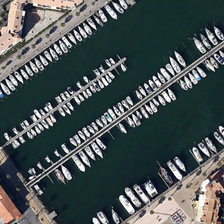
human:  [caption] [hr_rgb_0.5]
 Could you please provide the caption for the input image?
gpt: a large number of white ships parked on the pier .

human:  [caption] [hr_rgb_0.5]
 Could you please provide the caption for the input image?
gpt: there is a row of yellow roofed houses beside the pier .

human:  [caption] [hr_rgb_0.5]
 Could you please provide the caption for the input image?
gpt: a large number of white ships parked on the pier .

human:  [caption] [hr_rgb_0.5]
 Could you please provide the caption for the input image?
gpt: there is a row of yellow roofed houses beside the pier .

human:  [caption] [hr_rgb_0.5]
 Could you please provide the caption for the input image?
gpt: a large number of white ships parked on the pier .